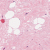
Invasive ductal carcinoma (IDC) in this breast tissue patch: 0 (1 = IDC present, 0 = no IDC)